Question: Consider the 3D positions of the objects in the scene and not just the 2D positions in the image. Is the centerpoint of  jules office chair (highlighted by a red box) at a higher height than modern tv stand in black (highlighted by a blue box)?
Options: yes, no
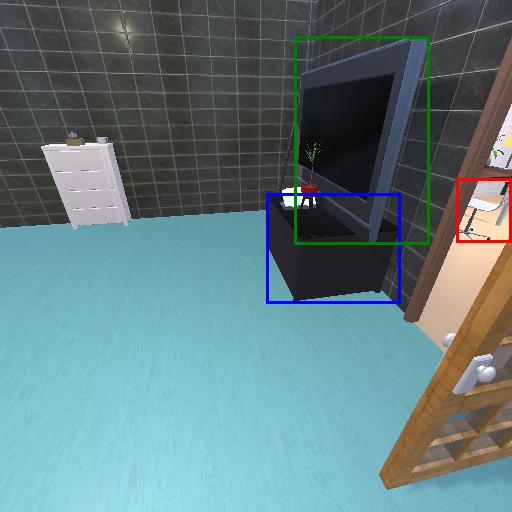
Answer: yes